Interaction volume radius: 10 \u00c5
Interaction volume height: 20 \u00c5
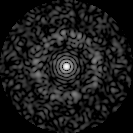
Disorder parameter: 0.8234